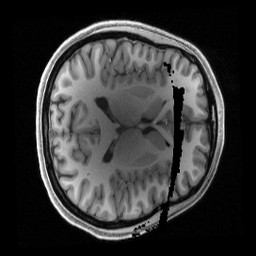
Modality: T1w
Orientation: axial
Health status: healthy
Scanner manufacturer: siemens
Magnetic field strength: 3 T
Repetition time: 2.4 s
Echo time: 0.00222 s